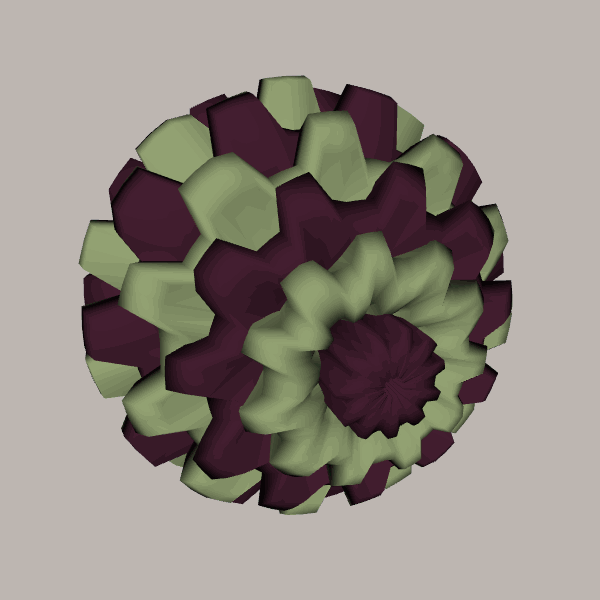
Background: light